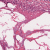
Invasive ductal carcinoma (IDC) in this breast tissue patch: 0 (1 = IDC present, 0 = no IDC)